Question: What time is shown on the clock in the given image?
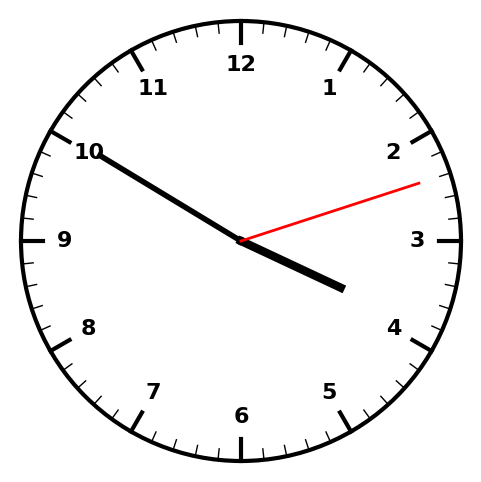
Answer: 03:50:12